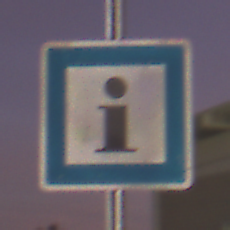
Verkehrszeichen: Informationsstelle
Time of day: SunriseSunset
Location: Outdoor (Urban)
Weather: PartlyCloudy
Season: NotSpecified
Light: Artificial